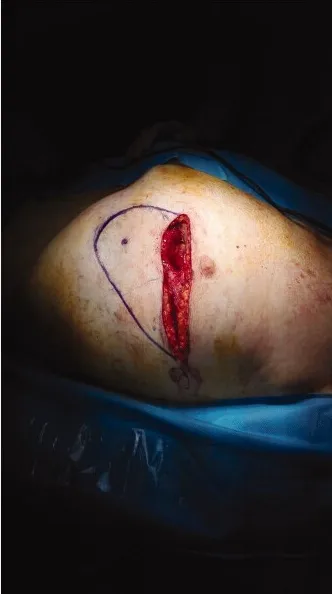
(B) Flap design. The blue dot marks the perforator identified with the handled doppler probe.
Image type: medical_photograph (other_medical_photograph)